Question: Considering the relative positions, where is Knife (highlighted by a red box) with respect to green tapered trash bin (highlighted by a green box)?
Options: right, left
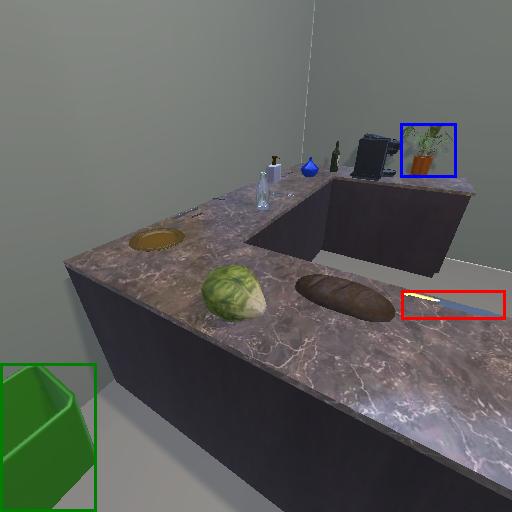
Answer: right